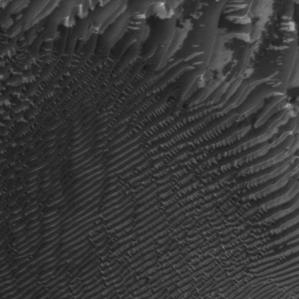
Label: frost